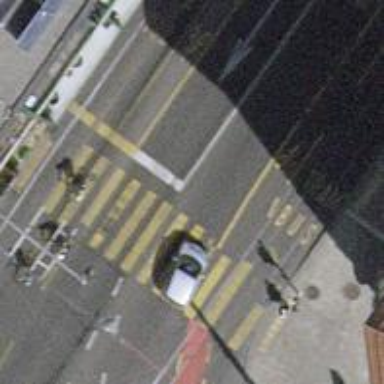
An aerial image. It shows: Road crossing with traffic signals.